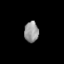
Tissue: skin
Cell type: Fibroblasts
Senescence score: 0.8504
Nuclear area (px): 293
Mean DAPI intensity: 149.201